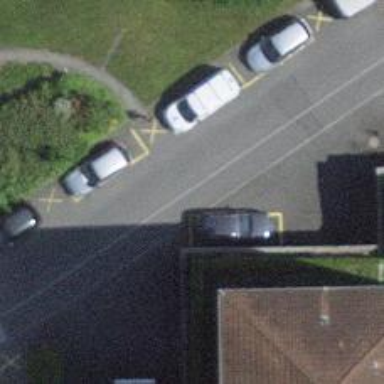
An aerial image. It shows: Kerb serving as barrier.